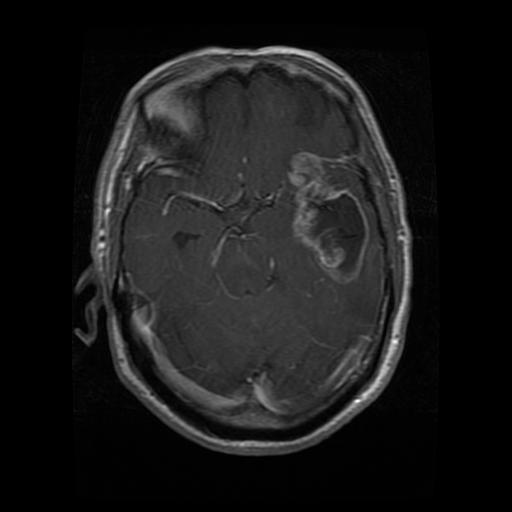
Label: glioma